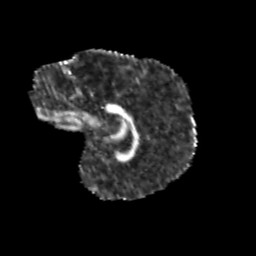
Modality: FA
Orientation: sagittal
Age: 10
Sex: male
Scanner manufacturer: siemens
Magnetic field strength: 3 T
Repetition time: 3.8 s
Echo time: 0.07 s